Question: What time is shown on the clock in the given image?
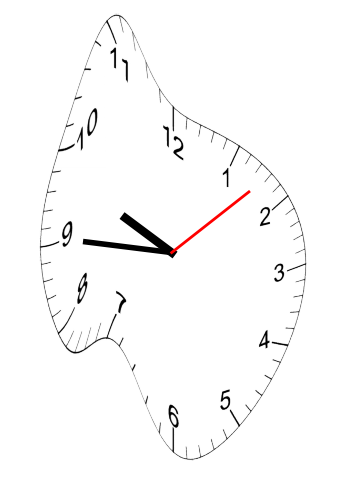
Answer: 09:45:08